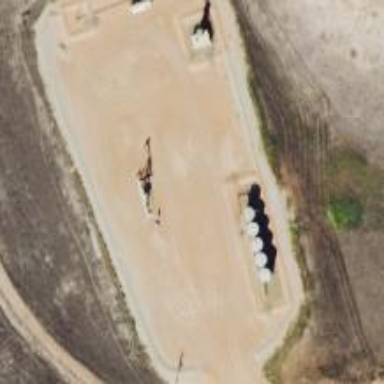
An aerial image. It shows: Storage tank that is man-made.